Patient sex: M
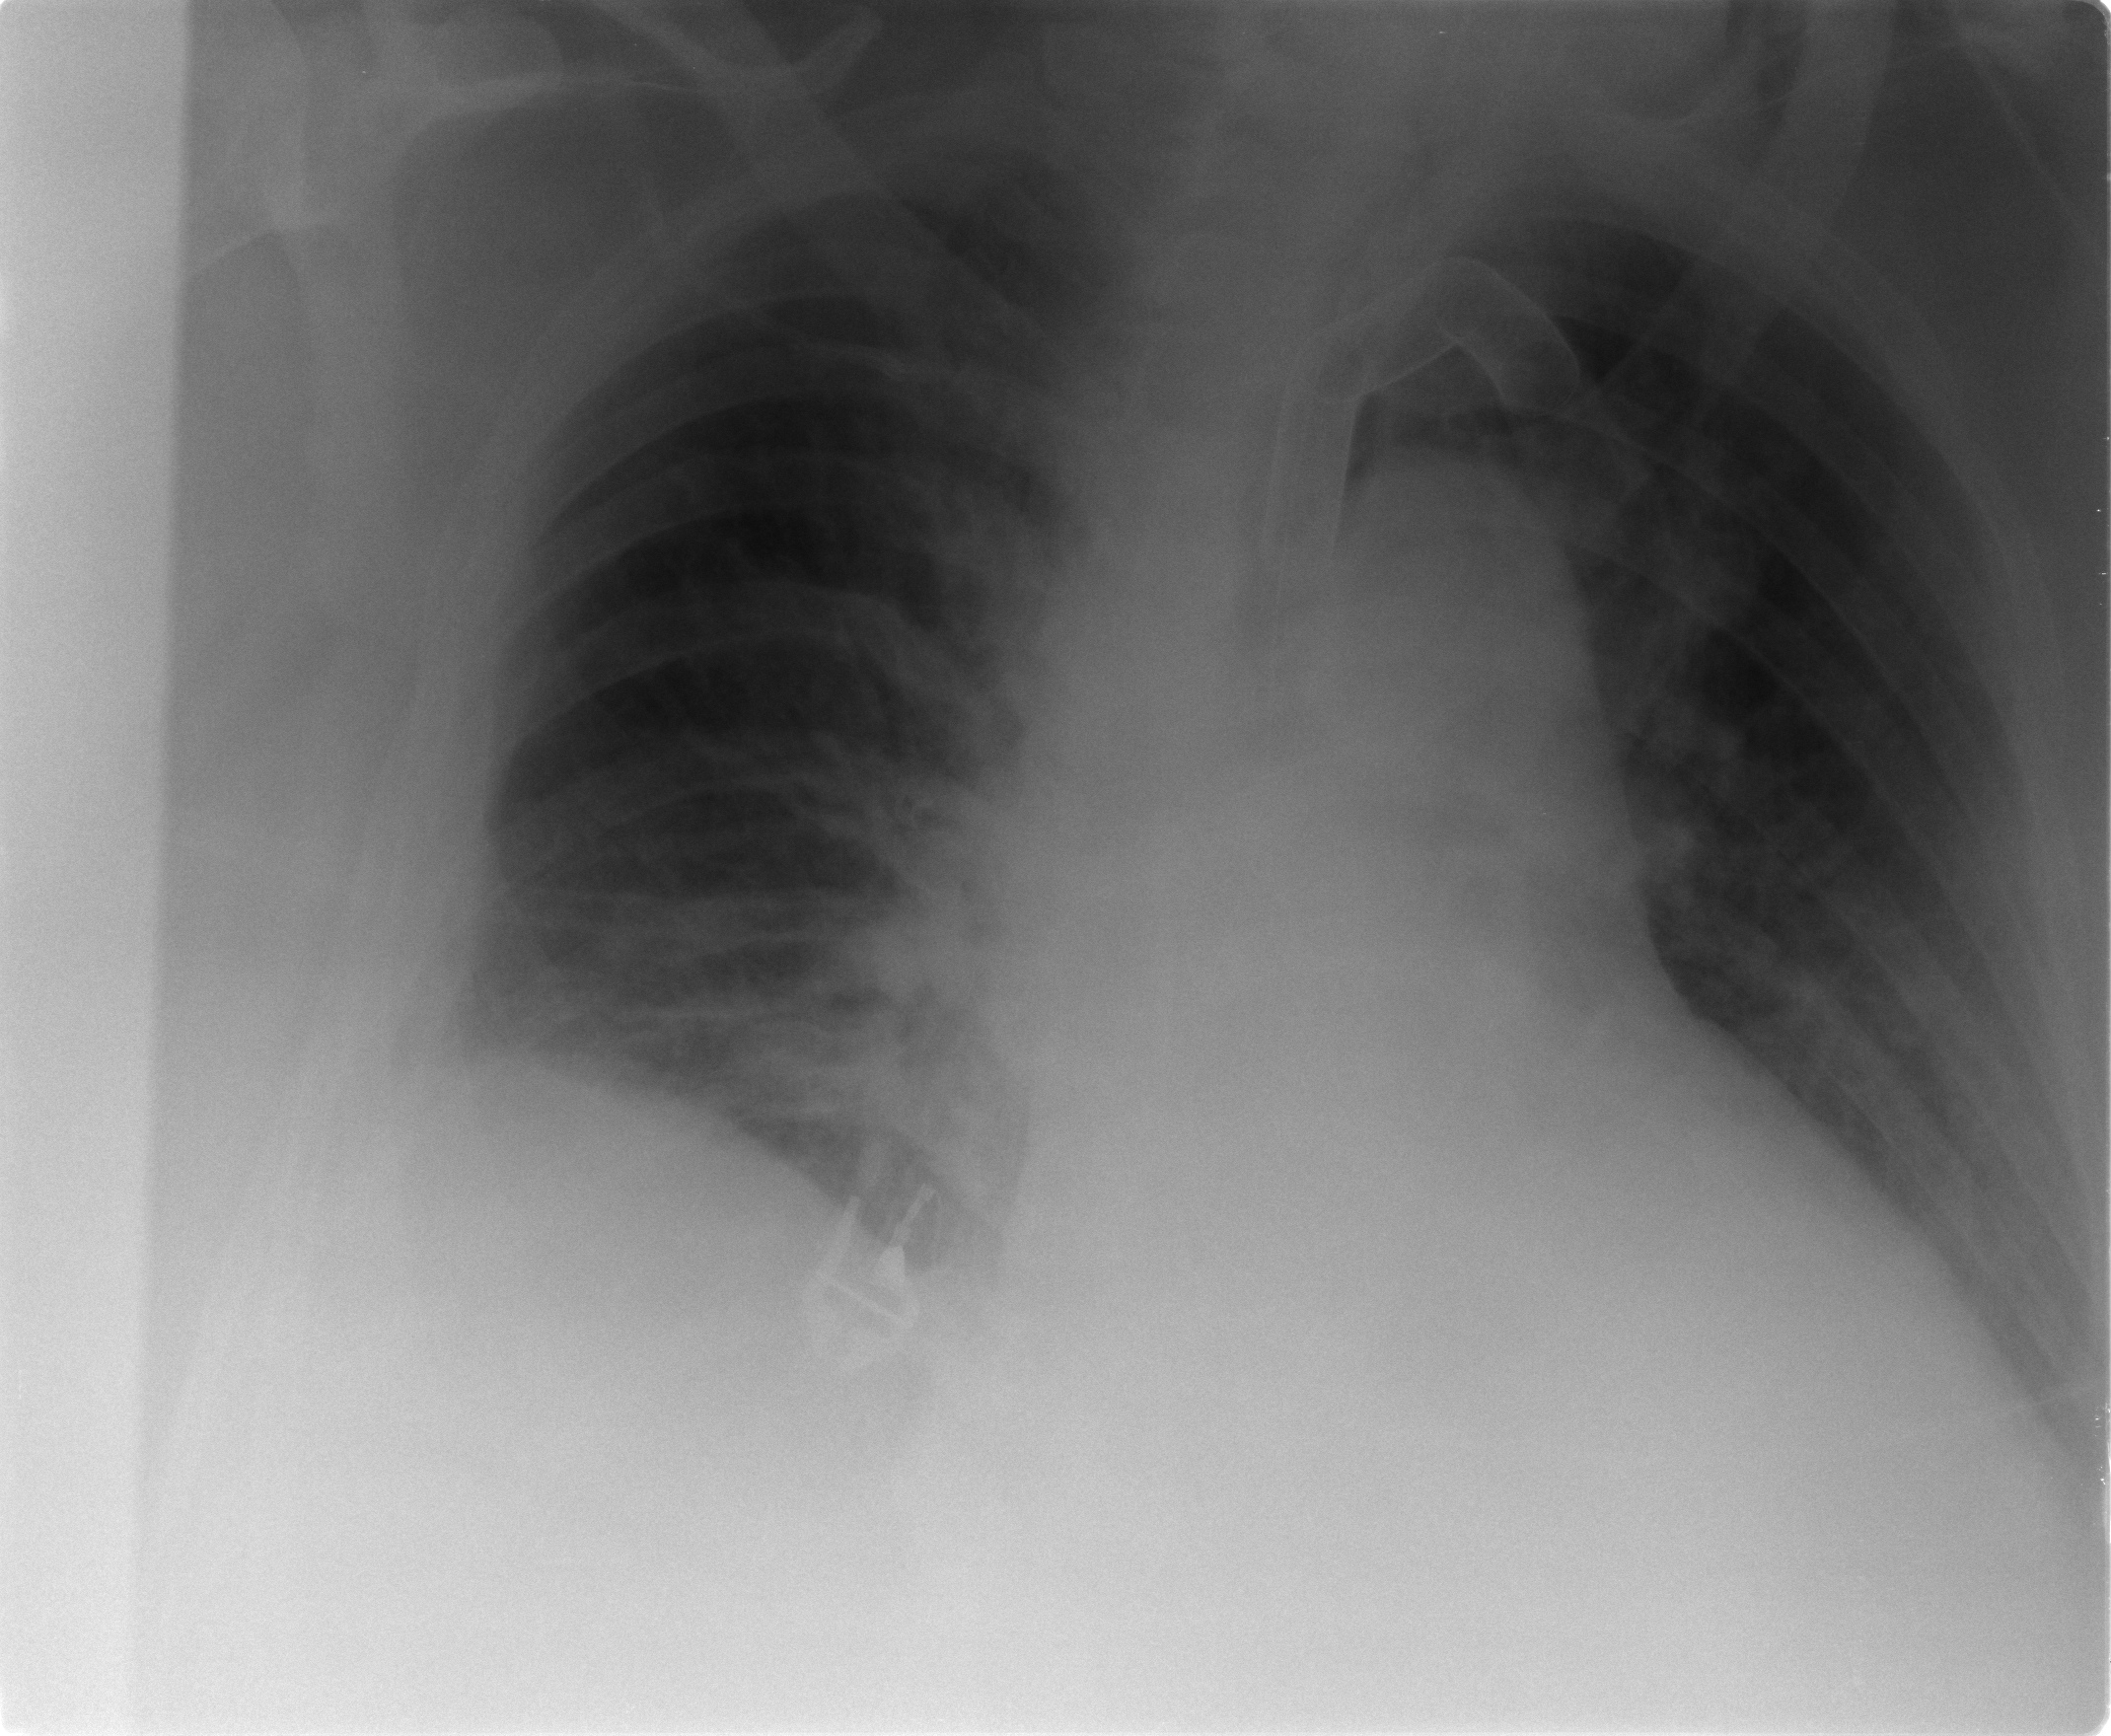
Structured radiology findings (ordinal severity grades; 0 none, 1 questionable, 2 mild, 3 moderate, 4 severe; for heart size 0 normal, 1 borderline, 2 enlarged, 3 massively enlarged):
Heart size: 2
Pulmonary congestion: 2
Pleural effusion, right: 2
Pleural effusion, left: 2
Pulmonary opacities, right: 2
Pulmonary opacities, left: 0
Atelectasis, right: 2
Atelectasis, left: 0